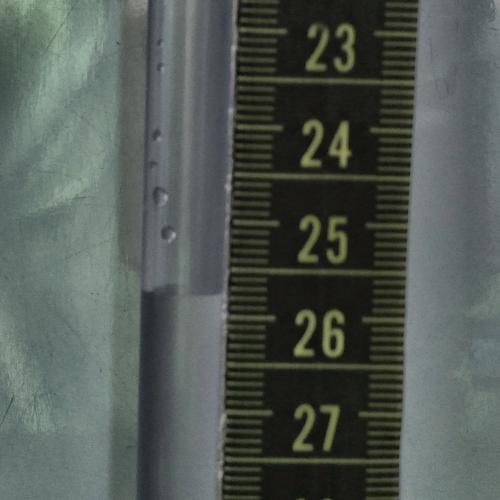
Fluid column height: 25.8 cm